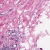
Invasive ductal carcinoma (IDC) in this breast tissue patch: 0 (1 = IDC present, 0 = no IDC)